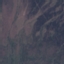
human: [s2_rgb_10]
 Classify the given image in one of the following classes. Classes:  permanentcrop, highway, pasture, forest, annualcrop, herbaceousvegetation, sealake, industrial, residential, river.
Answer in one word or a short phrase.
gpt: HerbaceousVegetation